Field crop: maize
Growth stage: 2
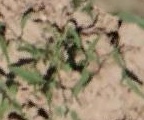
Species: atriplex